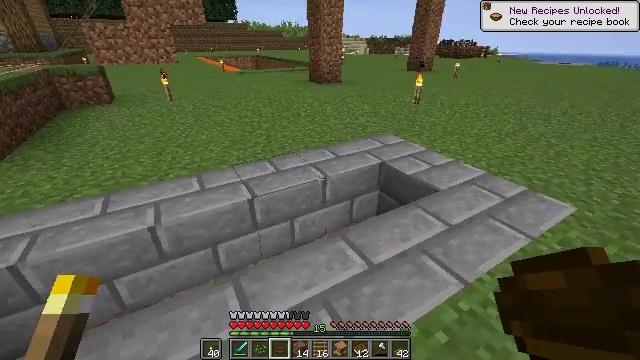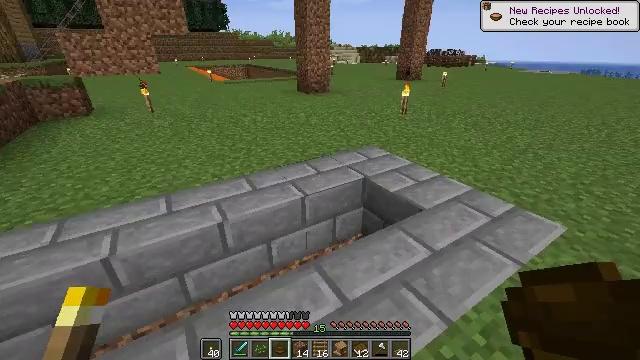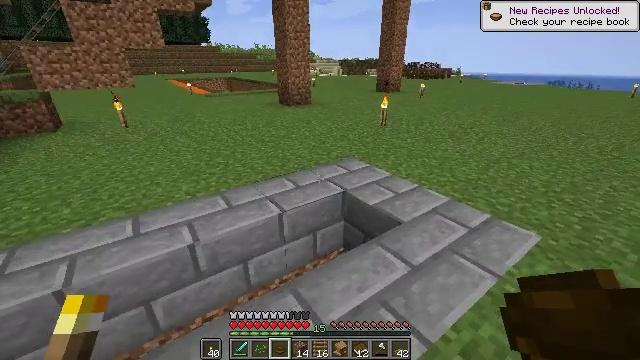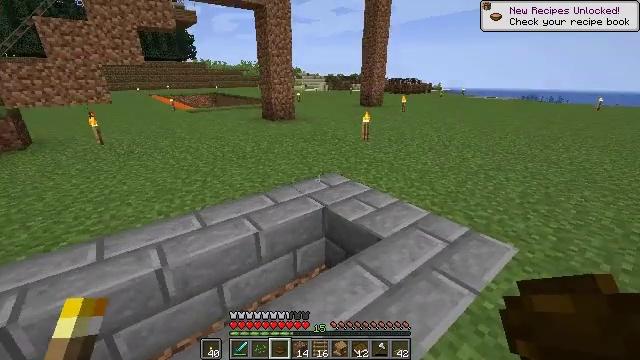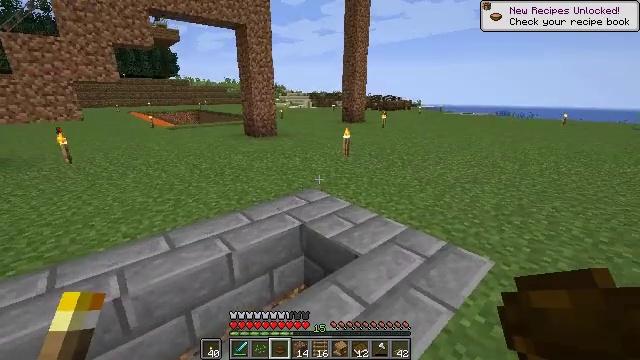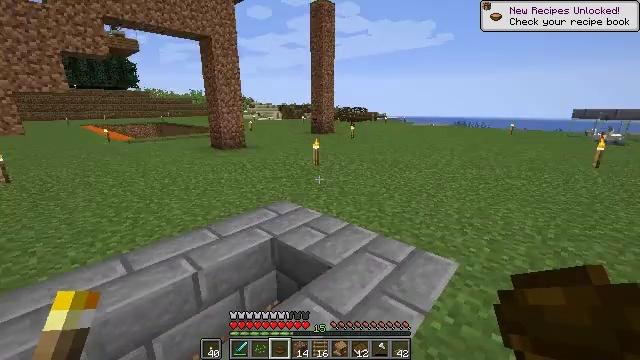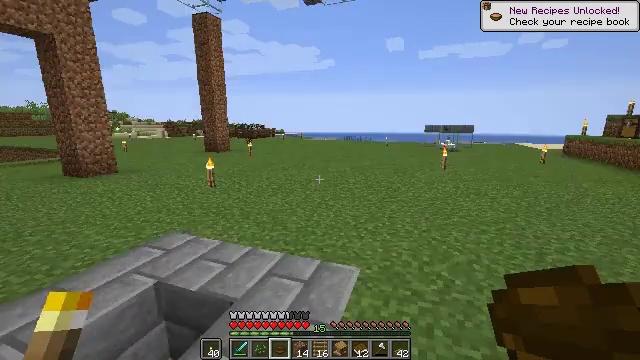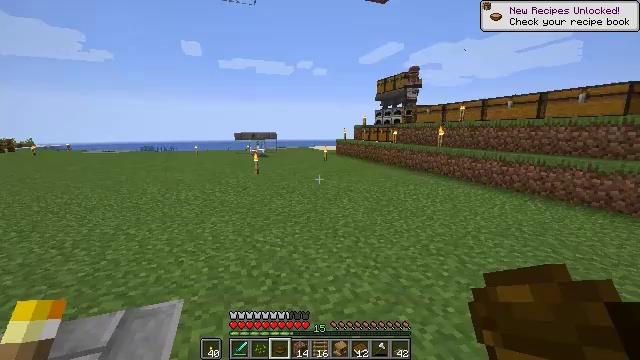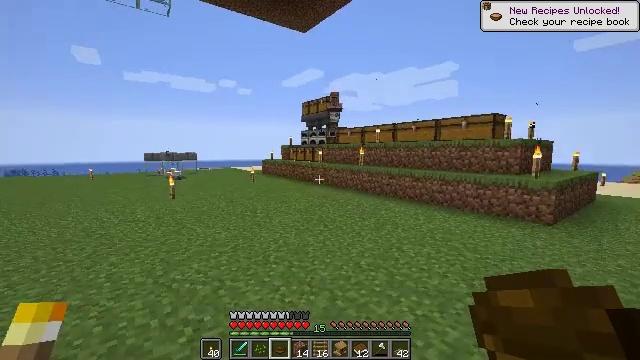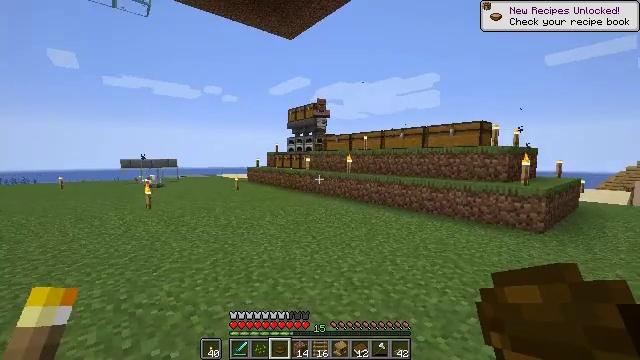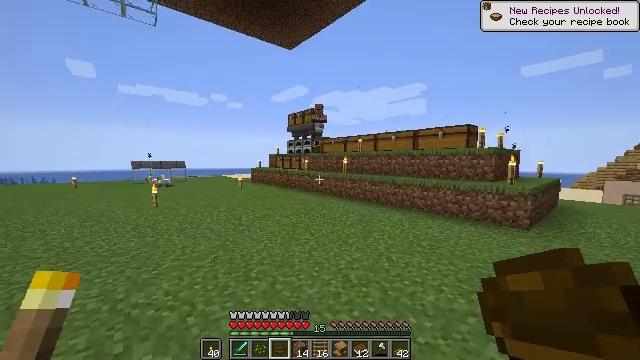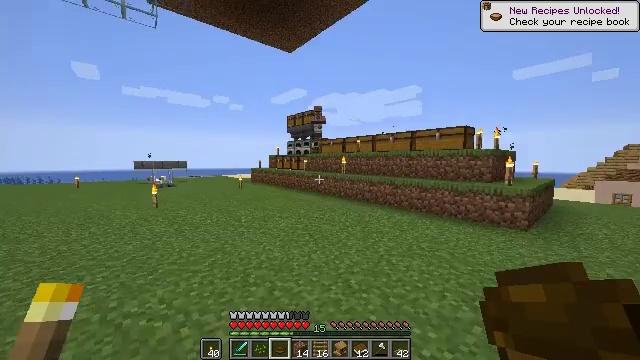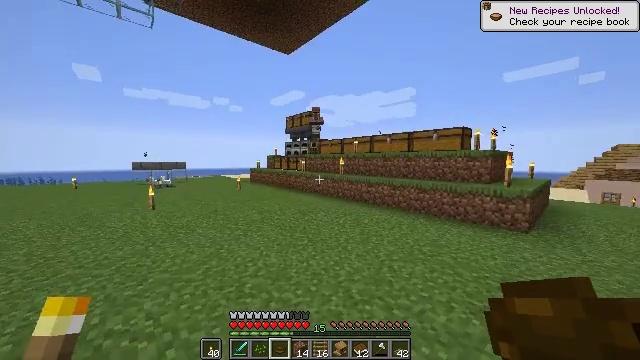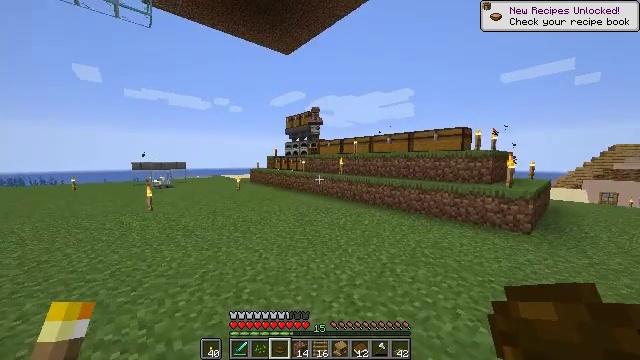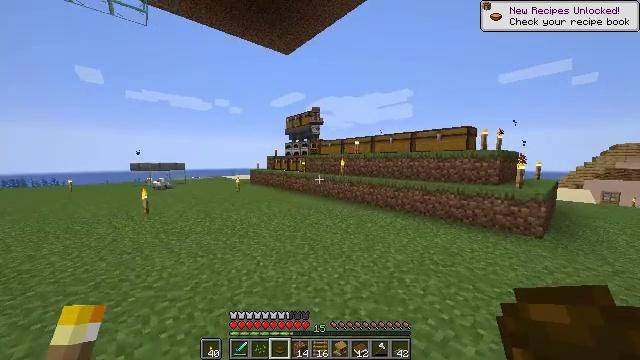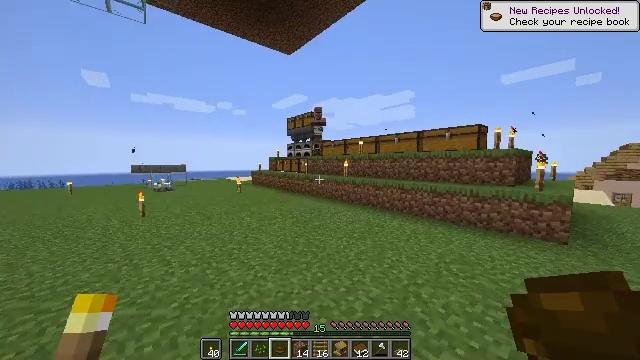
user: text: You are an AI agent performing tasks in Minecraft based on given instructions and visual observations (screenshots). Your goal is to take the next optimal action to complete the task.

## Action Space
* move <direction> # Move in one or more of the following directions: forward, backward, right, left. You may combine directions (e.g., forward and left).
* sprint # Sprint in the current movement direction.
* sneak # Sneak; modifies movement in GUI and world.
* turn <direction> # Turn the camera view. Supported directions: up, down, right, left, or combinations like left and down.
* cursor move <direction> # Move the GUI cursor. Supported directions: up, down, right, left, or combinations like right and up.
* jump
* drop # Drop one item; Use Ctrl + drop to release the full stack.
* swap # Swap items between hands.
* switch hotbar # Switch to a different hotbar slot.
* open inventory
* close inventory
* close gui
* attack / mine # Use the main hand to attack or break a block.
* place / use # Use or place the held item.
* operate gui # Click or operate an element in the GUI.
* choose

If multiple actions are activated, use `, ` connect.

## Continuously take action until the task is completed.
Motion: motion action
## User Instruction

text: Break the blast furnace block.
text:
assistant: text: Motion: move forward and move right, turn right and up
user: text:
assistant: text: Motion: move right, turn right and up
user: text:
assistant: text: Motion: turn right and up
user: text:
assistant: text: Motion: turn right and up
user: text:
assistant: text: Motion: turn right and up
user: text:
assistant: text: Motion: move forward, turn right and up
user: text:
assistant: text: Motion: move forward, turn right and up
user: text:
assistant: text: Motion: move forward, turn right and up
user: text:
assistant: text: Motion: move forward, sprint, turn right and up
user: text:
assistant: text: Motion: move forward, sprint
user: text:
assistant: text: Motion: move forward, sprint
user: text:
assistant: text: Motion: move forward, sprint
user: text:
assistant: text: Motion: move forward
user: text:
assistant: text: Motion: move forward
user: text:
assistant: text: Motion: move forward, sprint
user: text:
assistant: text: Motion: move forward, sprint
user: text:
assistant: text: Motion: move forward, sprint, turn right
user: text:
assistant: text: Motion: move forward, turn right
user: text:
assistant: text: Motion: move forward, sprint, turn right
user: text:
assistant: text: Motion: move forward, sprint
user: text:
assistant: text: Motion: move forward, sprint
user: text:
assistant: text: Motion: move forward, sprint
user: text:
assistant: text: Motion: move forward
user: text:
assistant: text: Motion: move forward
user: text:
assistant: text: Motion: move forward
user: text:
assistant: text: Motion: move forward, sprint
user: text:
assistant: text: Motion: move forward, sprint
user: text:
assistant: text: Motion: move forward, sprint
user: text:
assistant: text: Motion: move forward, sprint
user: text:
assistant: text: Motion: move forward